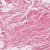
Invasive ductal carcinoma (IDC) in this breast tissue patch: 0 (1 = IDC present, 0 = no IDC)